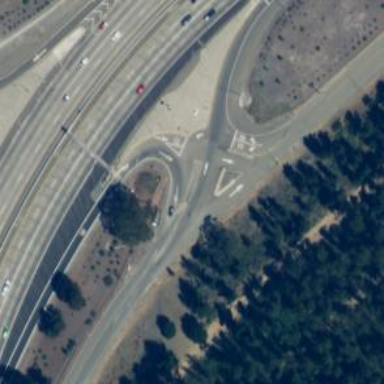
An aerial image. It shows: Tertiary road.